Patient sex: F
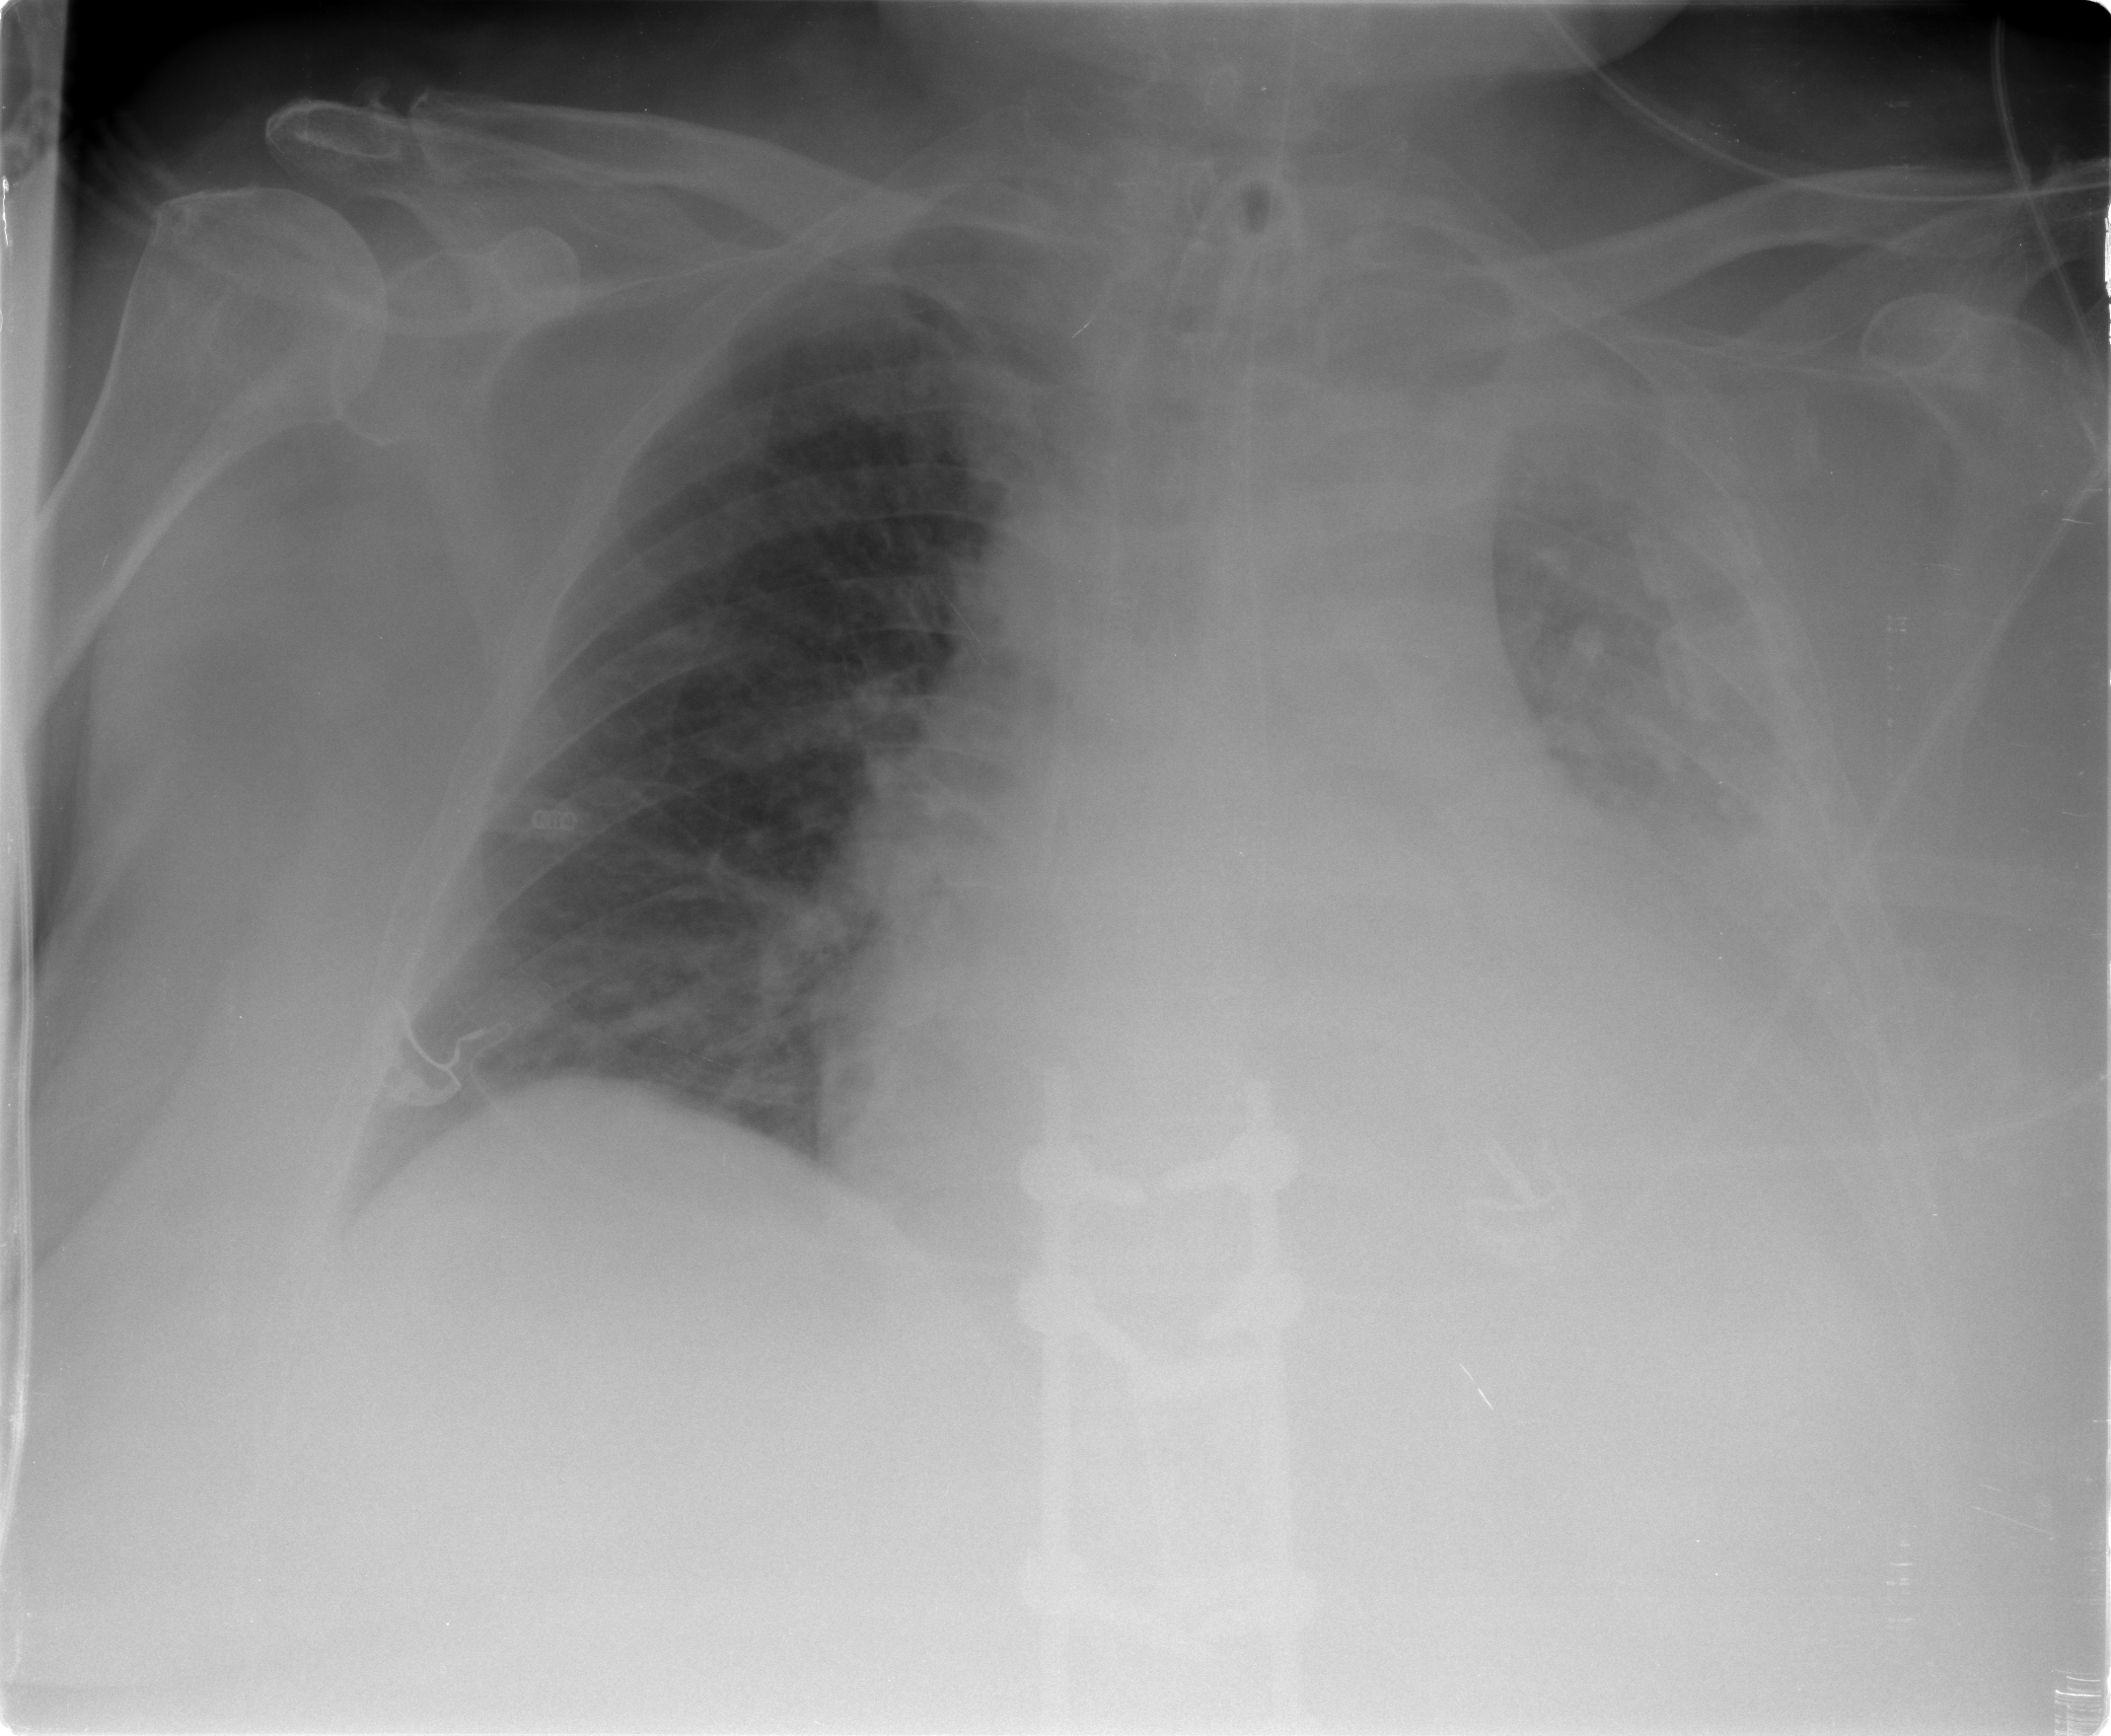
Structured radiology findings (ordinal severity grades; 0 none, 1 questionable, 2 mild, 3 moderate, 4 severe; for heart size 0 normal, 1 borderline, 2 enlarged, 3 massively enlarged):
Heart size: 2
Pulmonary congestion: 0
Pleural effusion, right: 0
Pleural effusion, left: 3
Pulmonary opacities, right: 0
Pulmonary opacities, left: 0
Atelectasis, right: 0
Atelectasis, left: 3